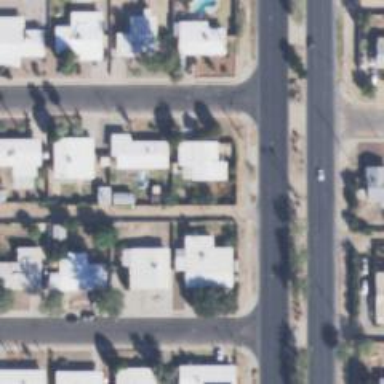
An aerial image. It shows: Alley classified as service road.